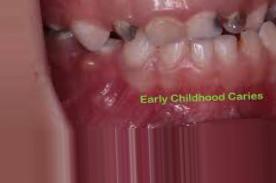
Condition: Caries